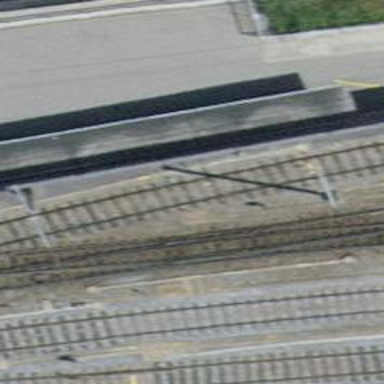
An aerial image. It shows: Railway switch.